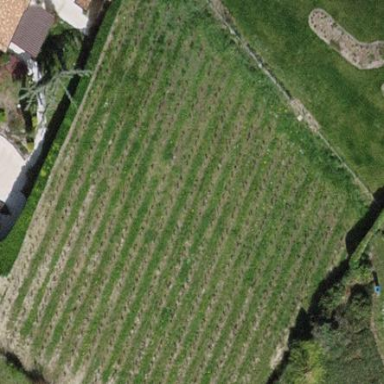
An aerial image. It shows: Beautiful vineyard in the countryside.